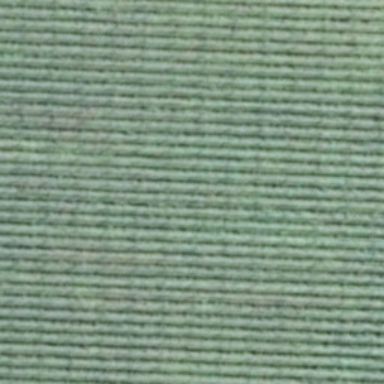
There is a piece of formland .